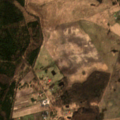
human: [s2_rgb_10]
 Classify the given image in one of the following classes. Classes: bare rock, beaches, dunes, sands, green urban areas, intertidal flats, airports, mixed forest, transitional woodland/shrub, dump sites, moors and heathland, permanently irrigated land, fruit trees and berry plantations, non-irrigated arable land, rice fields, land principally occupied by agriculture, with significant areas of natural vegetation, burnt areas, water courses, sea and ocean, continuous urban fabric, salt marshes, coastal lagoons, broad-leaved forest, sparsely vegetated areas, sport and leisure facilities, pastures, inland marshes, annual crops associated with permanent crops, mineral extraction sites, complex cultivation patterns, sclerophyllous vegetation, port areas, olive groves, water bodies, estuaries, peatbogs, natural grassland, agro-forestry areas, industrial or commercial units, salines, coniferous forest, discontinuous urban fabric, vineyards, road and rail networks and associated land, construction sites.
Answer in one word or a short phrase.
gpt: non-irrigated arable land, pastures, land principally occupied by agriculture, with significant areas of natural vegetation, broad-leaved forest, coniferous forest, mixed forest